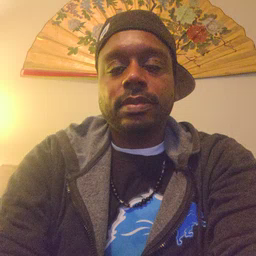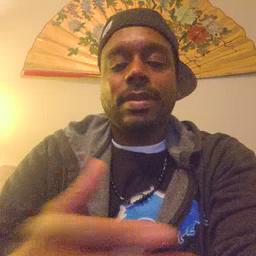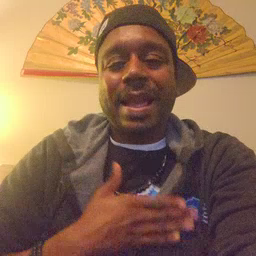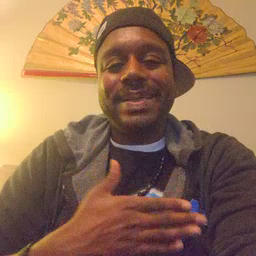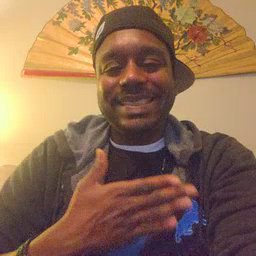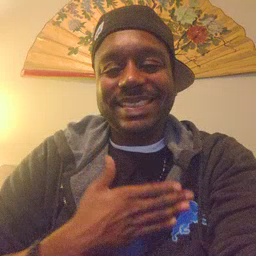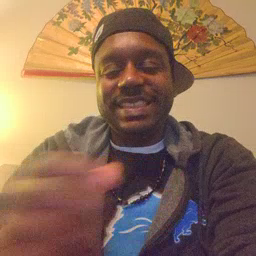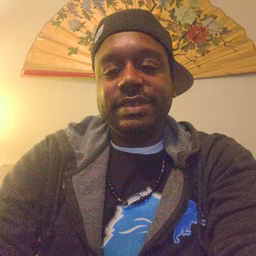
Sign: happy